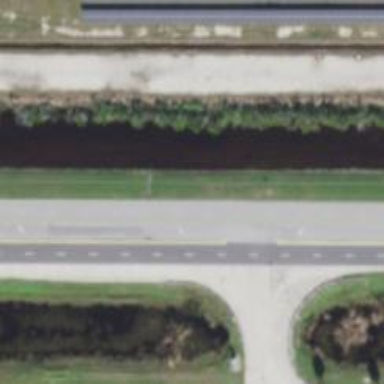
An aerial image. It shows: Secondary road with asphalt surface. This road is designated as expressway.